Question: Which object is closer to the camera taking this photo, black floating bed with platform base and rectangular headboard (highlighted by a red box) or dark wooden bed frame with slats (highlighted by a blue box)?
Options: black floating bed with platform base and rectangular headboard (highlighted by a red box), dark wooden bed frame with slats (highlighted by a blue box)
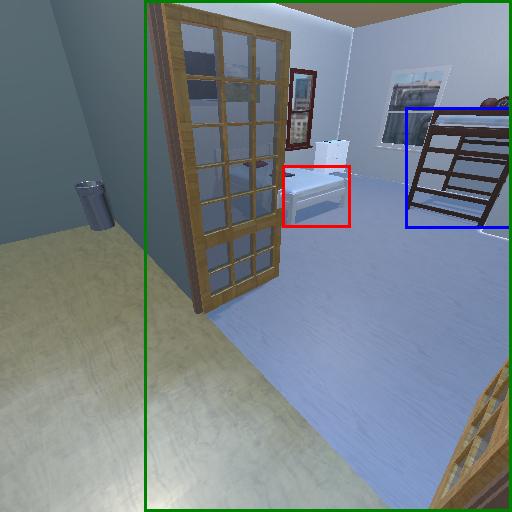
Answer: black floating bed with platform base and rectangular headboard (highlighted by a red box)